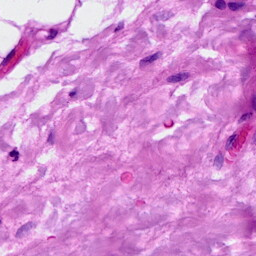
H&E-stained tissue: Breast